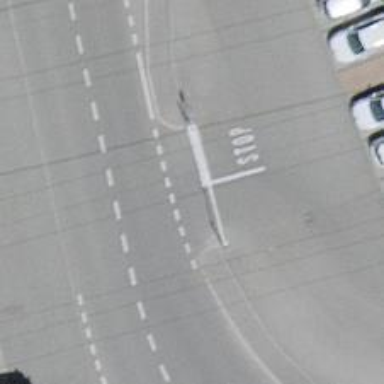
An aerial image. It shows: Sidewalk along the footway.